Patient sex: F
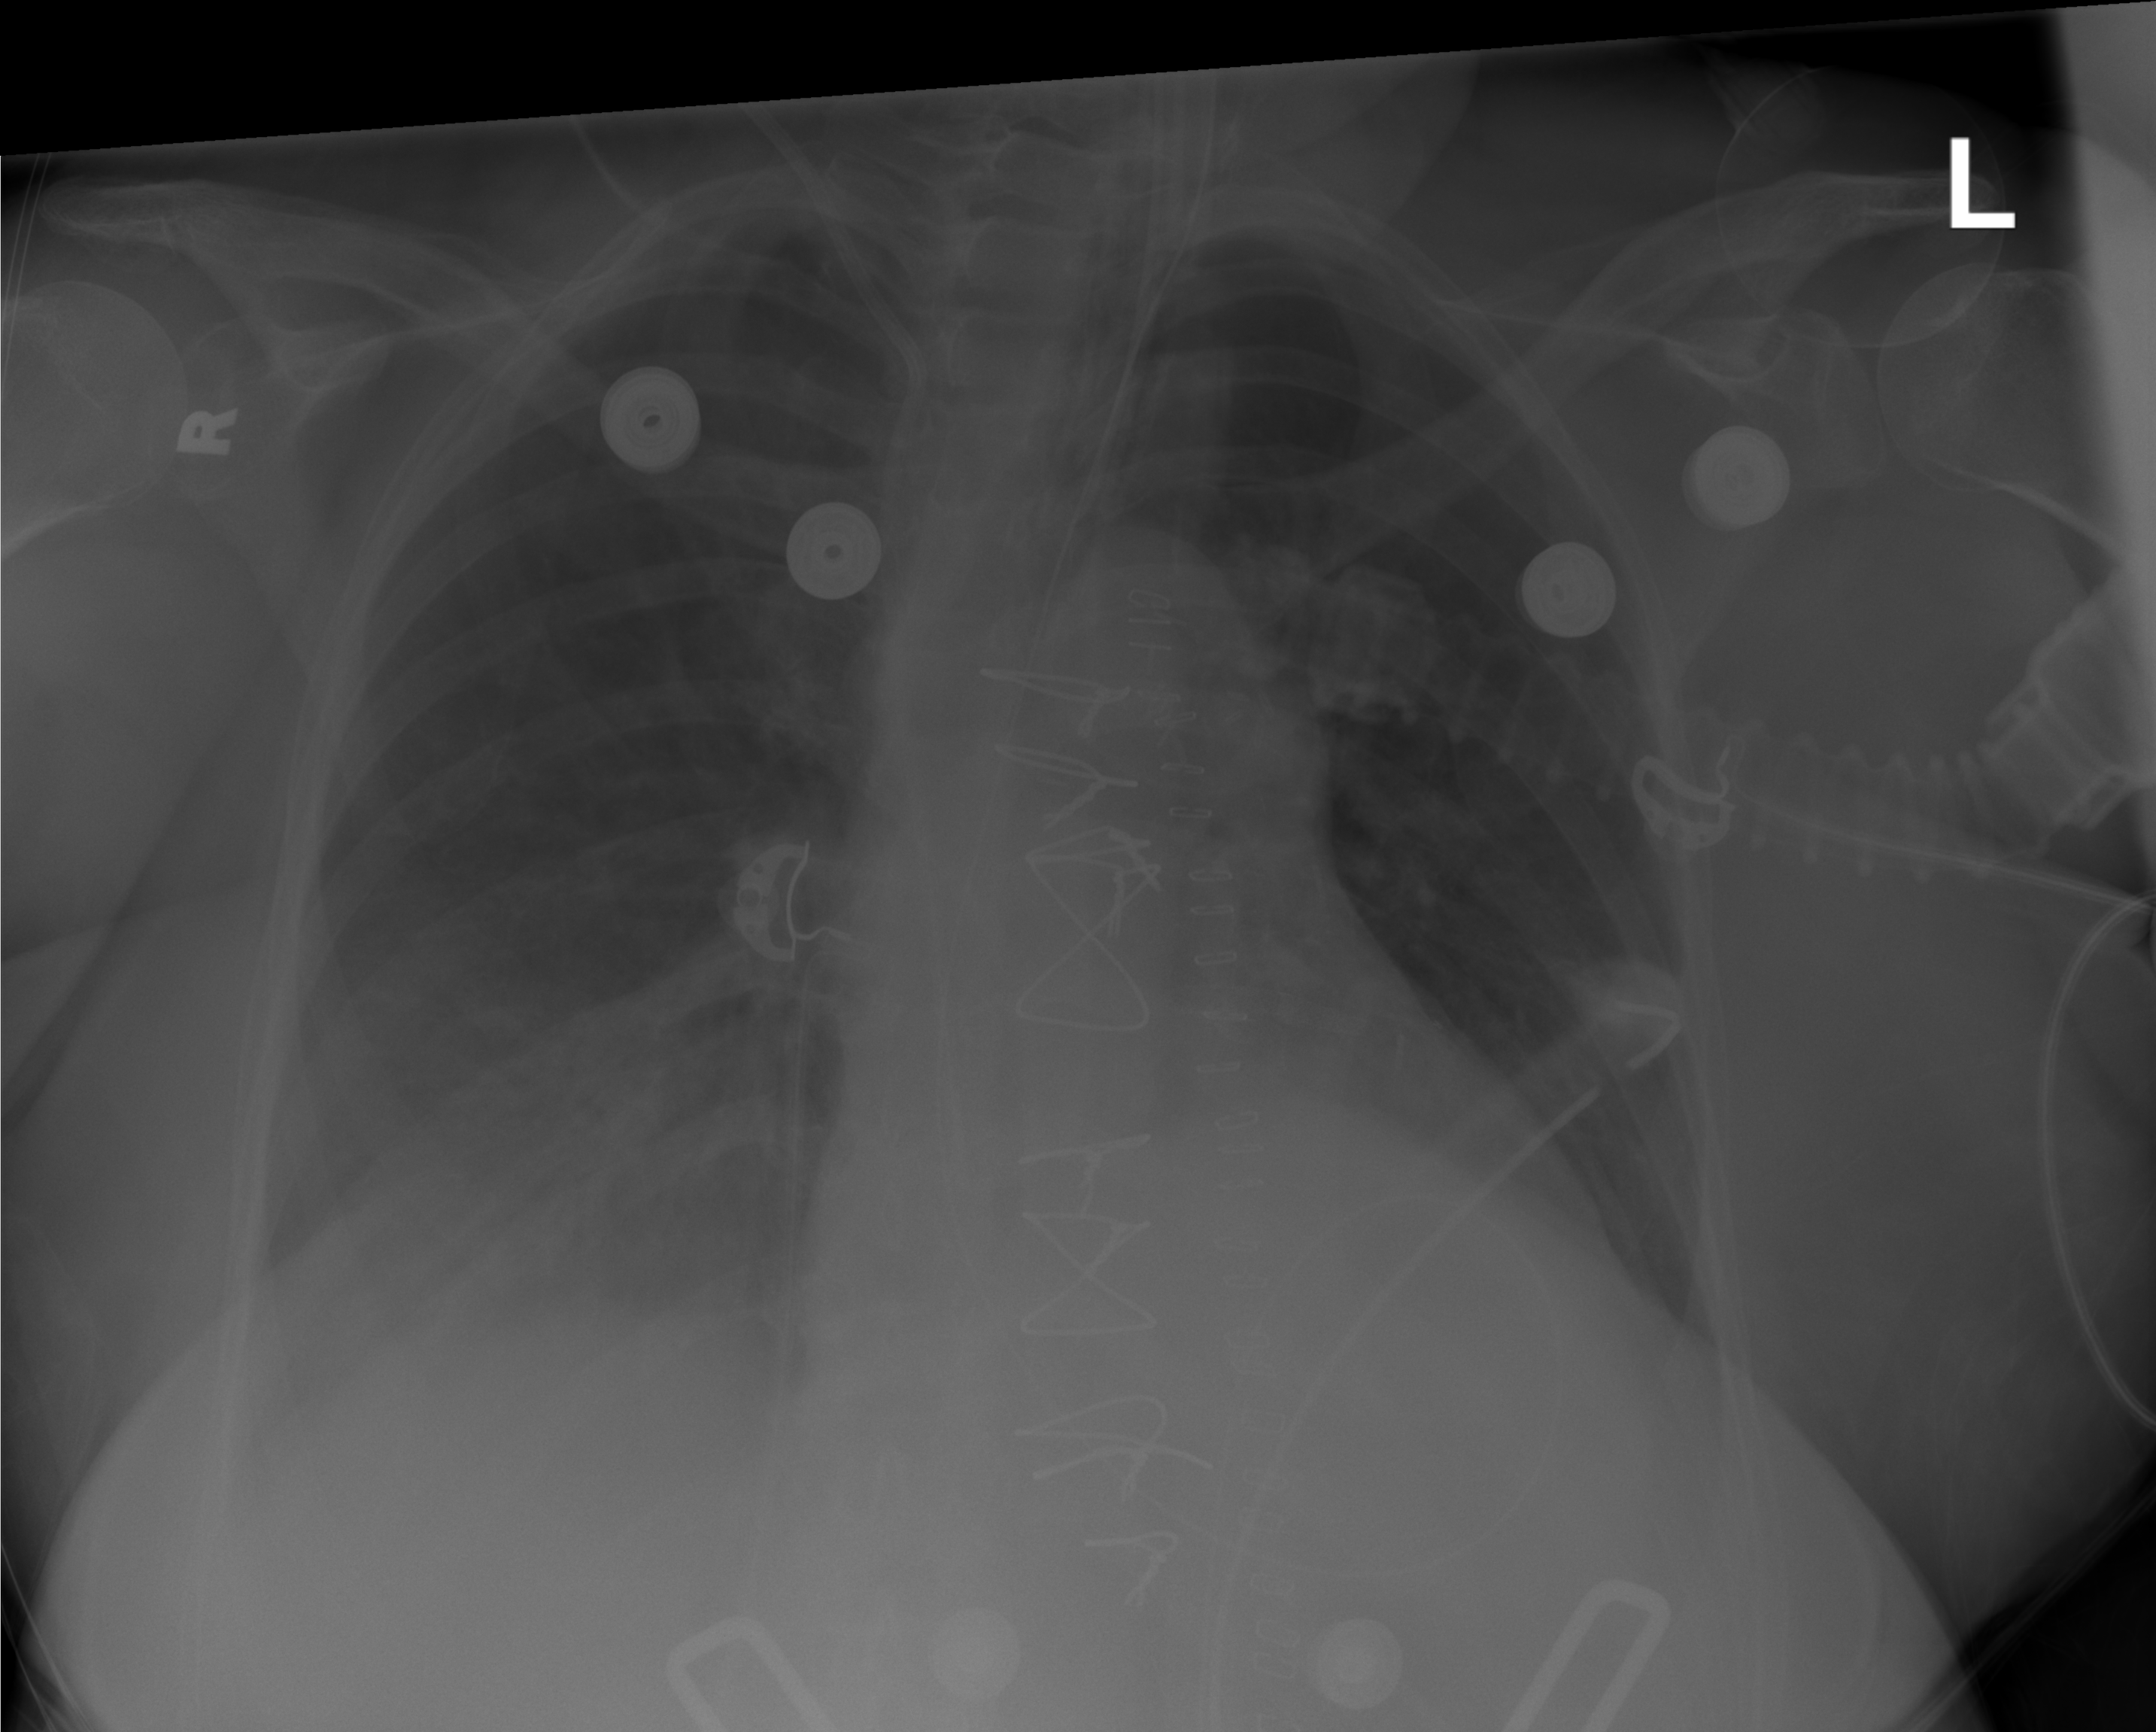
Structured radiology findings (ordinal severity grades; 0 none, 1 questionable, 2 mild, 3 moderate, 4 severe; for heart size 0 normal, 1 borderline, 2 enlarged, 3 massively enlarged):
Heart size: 2
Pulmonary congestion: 2
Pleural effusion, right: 3
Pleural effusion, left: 1
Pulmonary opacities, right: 0
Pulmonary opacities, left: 0
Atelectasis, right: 2
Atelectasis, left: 0